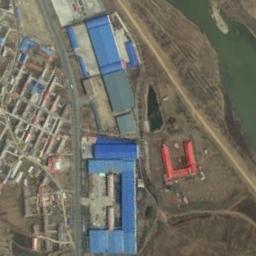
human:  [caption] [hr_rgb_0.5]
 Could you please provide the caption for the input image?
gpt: There are factories and roads in an industrial area, There is a large area of ​​vacant land, And there are boats on the river near the factory .

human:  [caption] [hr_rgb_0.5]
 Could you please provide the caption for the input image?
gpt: The industrial area has some workshops of different colors and sizes and a river is next to the industrial area .

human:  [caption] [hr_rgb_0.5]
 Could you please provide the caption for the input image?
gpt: Industrial areas are built in different colors and sizes .

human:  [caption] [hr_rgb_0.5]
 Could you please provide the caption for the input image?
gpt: Many houses of different shapes are in the industrial area .

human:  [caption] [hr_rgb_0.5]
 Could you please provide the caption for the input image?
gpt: There are some blue buildings and a red building on the industrial area beside a river .